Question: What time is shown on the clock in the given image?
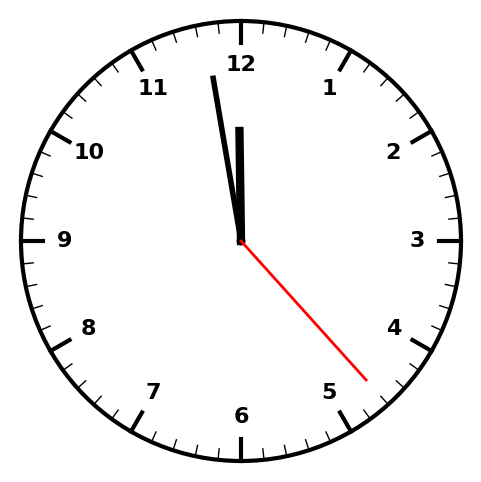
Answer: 11:58:23